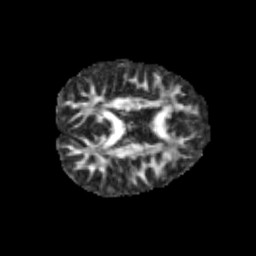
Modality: FA
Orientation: axial
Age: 11
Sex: male
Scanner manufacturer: siemens
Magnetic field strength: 3 T
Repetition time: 3.8 s
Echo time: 0.07 s